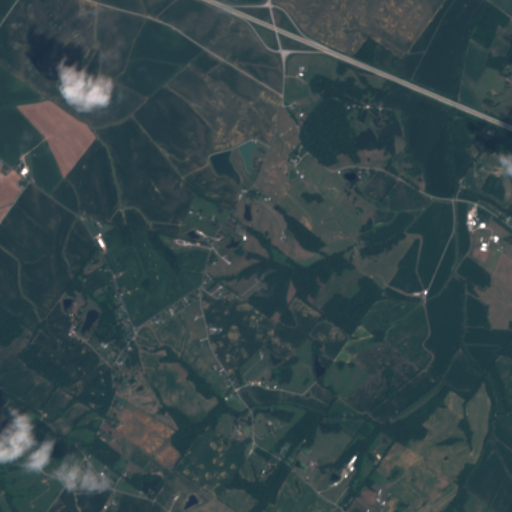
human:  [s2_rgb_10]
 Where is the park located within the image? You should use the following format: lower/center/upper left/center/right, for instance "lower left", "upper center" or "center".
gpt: The park is located in the center left of the image.
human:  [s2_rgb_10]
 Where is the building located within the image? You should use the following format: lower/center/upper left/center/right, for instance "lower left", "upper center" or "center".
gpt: The building is located in the upper center of the image.
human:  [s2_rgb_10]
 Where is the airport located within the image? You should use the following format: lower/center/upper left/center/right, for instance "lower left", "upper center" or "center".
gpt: There is no airport in the image.